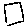
Label: square